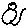
Label: cat